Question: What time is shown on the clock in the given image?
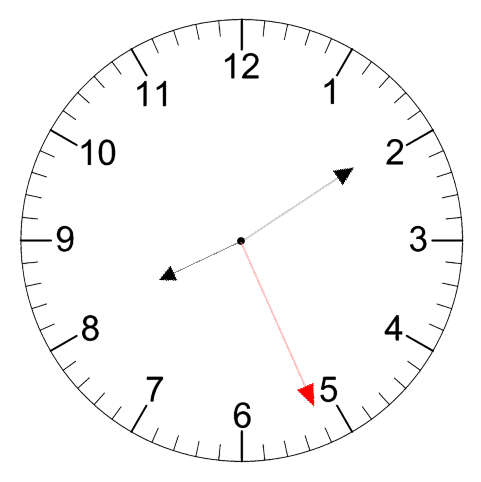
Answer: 08:09:26